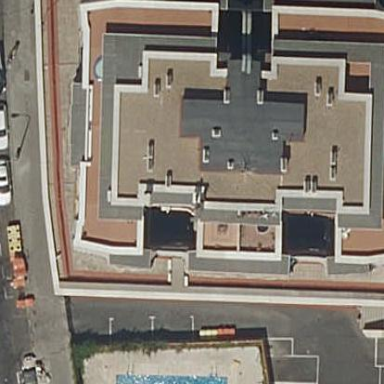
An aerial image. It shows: Part of building.